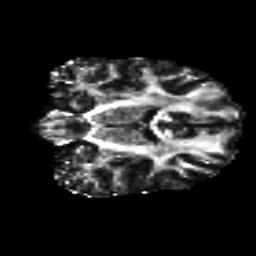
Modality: FA
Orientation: coronal
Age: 24
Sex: female
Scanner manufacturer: siemens
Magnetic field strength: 3 T
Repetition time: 8.8 s
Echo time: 0.085 s